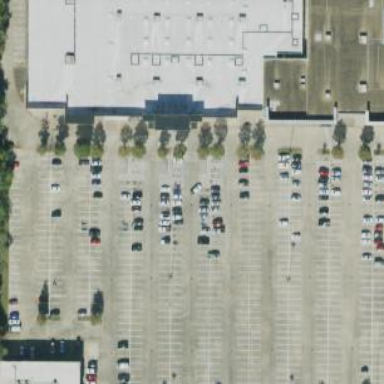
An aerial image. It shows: Parking space.